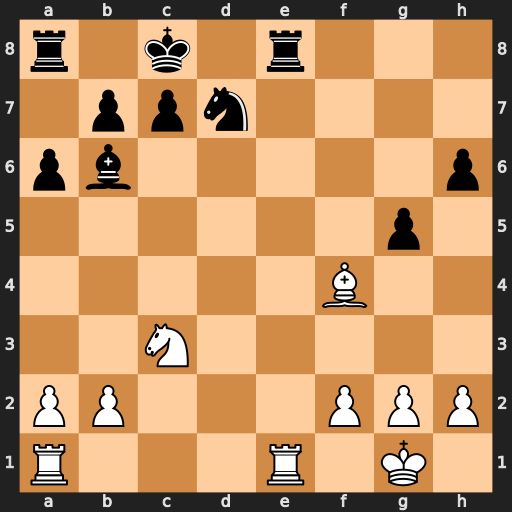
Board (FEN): r1k1r3/1ppn4/pb5p/6p1/5B2/2N5/PP3PPP/R3R1K1
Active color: w
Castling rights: -
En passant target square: -
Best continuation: Rxe8#